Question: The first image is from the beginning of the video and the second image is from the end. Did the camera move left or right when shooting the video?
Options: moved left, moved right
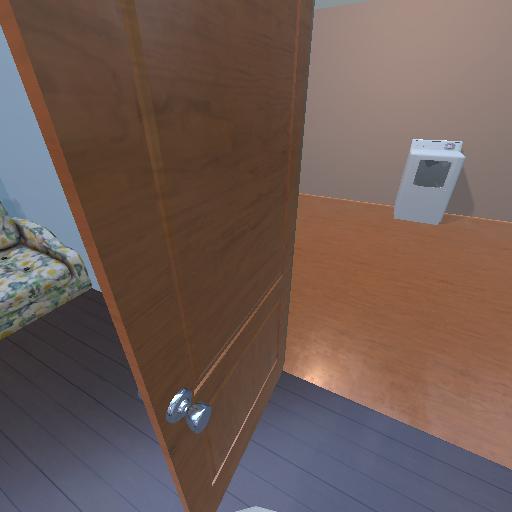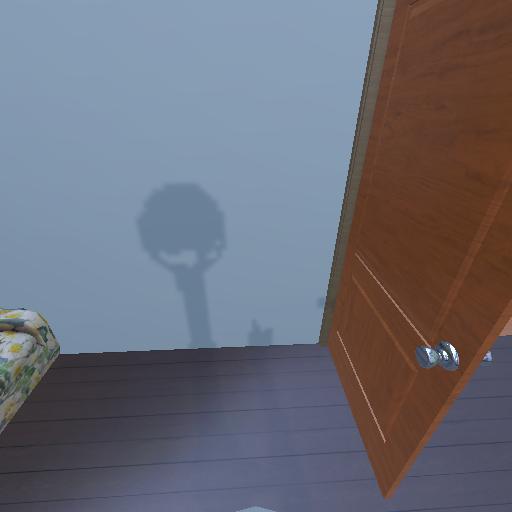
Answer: moved left